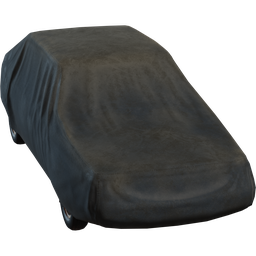
Label: mechanical